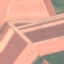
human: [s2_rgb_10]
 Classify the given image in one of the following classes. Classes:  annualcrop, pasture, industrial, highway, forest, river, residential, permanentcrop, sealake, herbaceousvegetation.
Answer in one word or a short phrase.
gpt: AnnualCrop